Current action and preconditions to check: trajectory_clear

Your task: For each precondition in the list above, predict whether it will hold at this action.

Consider the current scene as observed from the mobile robot's camera, and analyze the predicted future states of all dynamic agents (e.g., people, animals, vehicles, or any moving entities) within the NEXT SECOND.

IMPORTANT: Only answer "very likely" if you are absolutely certain—based on strong, clear evidence—that a dynamic agent will violate the precondition in the predicted future state. Do NOT answer "very likely" for unlikely, ambiguous, or low-probability risks.

Ask yourself for each precondition: Is there a high probability, with clear and convincing evidence, that the predicted future states of any dynamic agent will interfere with the predicted future state of the currently executing action within the NEXT SECOND, causing that precondition to fail?

Assess the risk level based on these predictions. Use "likely" or "very likely" if motions create a clear risk of interference.

Use "neutral" or "improbable" if agents are nearby but their predicted paths are clearly diverging or non-conflicting.

Failure Risk Categories: "very improbable", "improbable", "neutral", "likely", "very likely"

Answer Format: Output ONLY the probability_of_failure value from these categories: "very improbable", "improbable", "neutral", "likely", "very likely"

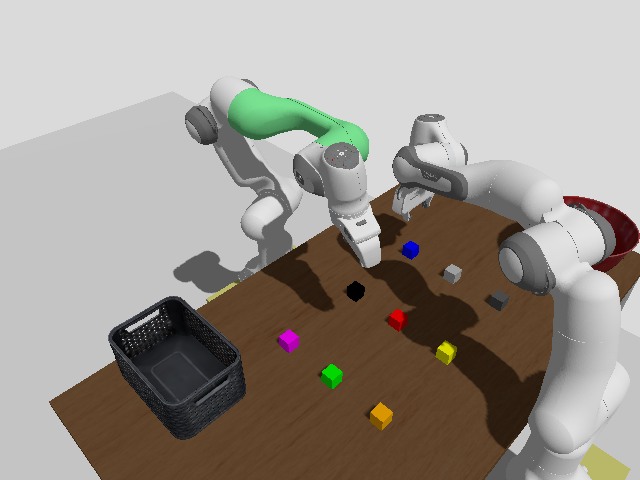

Answer: very improbable